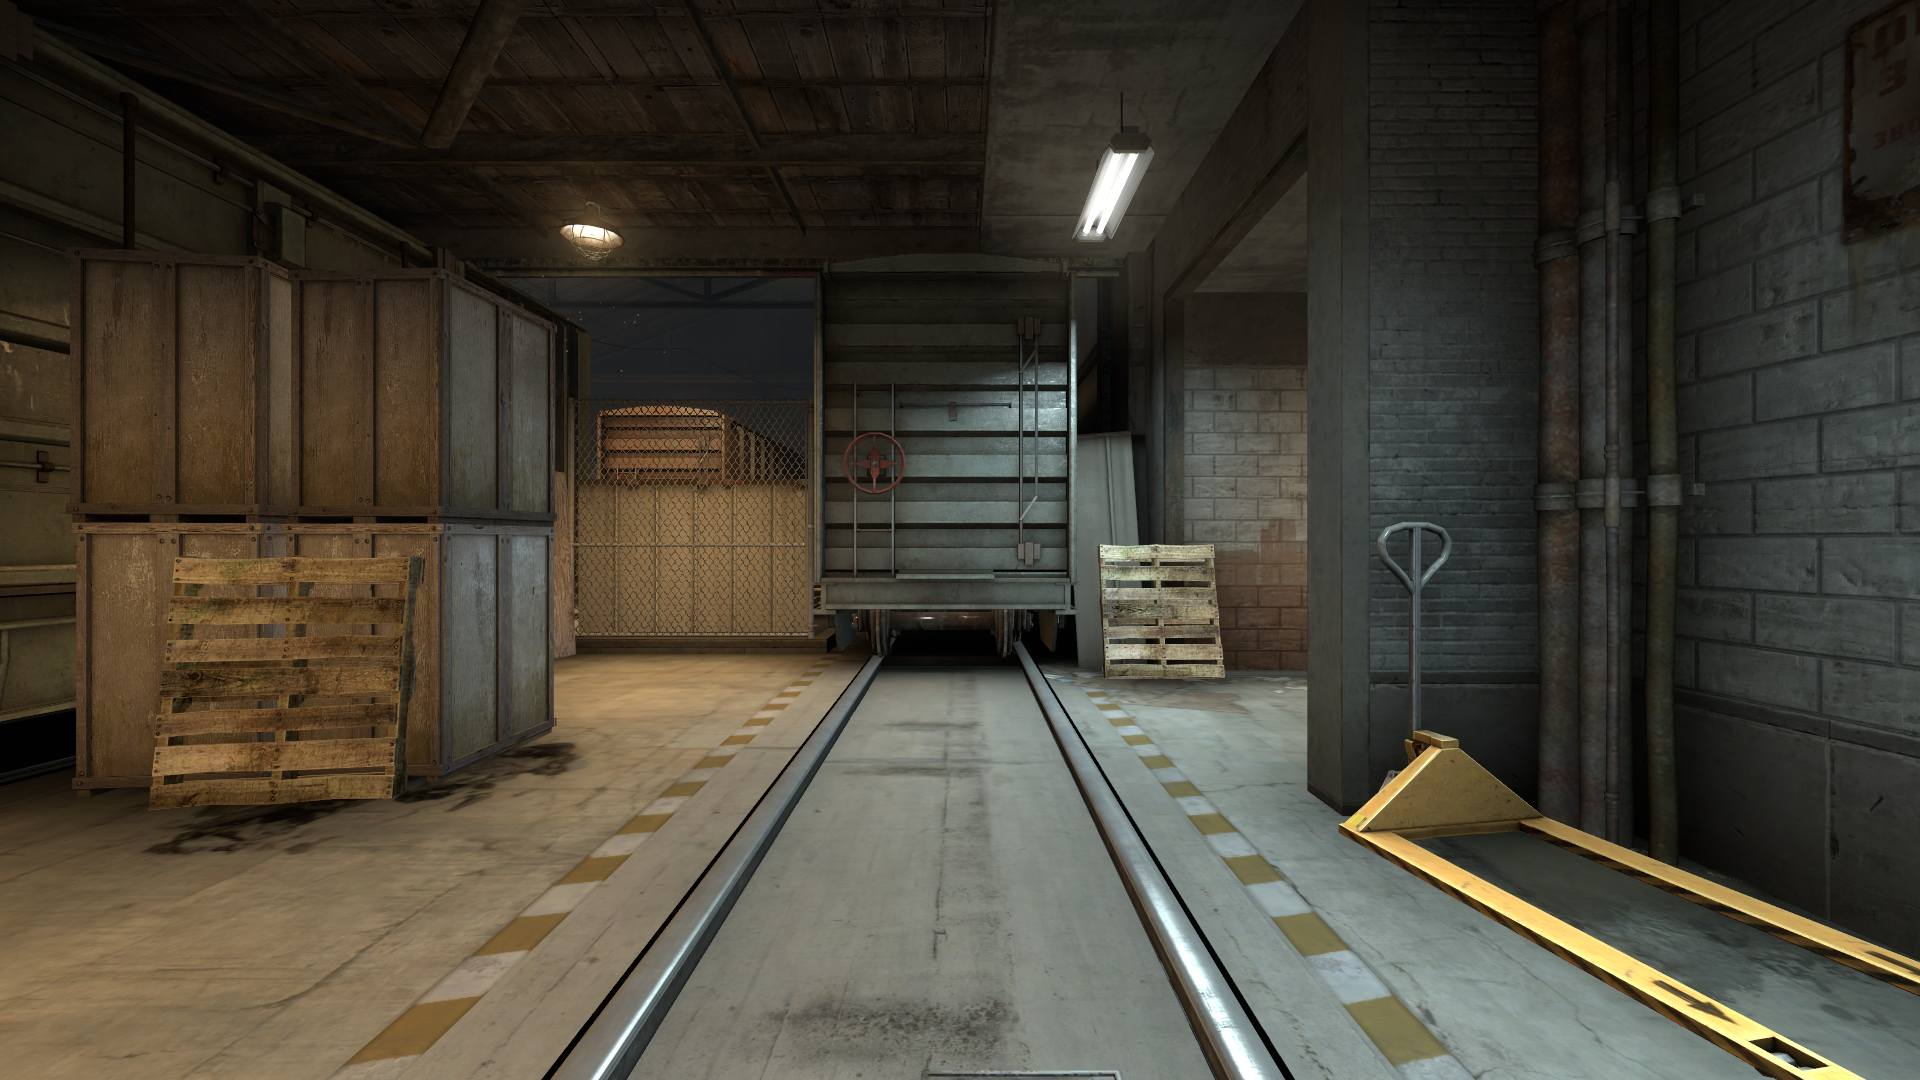
Map: de_train